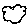
Label: cloud